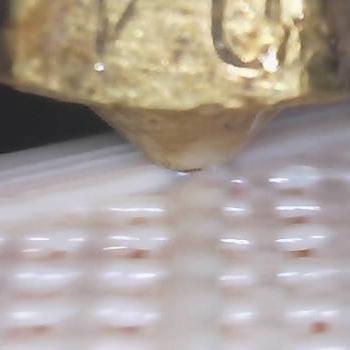
Flow rate: 212%